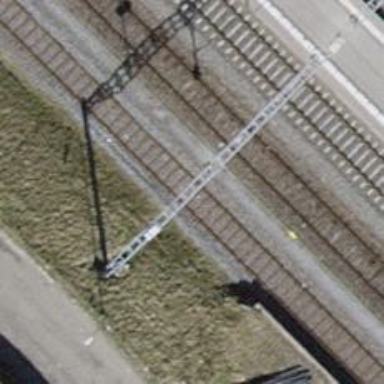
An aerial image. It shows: Railway milestone.